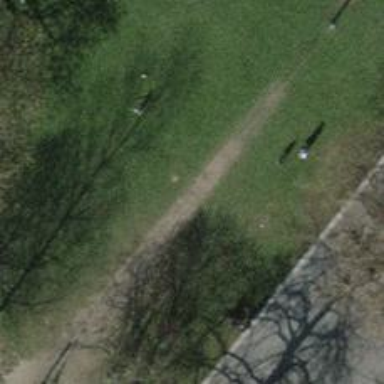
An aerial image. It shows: Playground featuring zipwire.